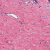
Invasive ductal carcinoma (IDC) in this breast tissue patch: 0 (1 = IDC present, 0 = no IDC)